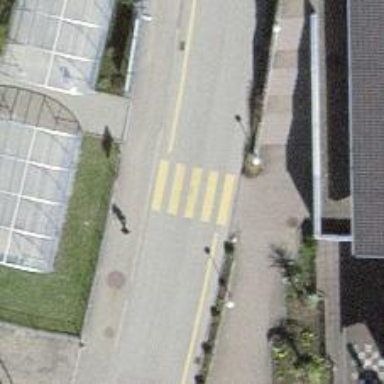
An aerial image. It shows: Unmarked crossing with zebra reference sign on the road.